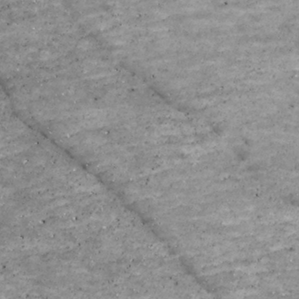
Label: non_frost